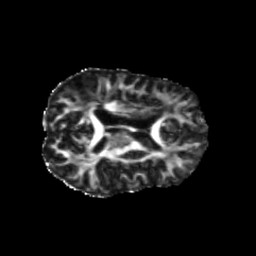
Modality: FA
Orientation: axial
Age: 50
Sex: female
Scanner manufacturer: siemens
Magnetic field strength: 3 T
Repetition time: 5.25 s
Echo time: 0.08 s